Question: I am at a point where I don't know how to solve this issue. I have getting 9 . Of course it's a bunch of error codes that I don't understand. You can have a look at the screenshot to better diagnose the issue at hand.

As you can see in there I am using parse as my backend, (Users, push notifications, messaging protocols...etc). I already have parse/parse.h imported in the AppDelegate.m, AppDelegate.h, ViewController.m and main.m file which sits in the supporting files folder in your project.
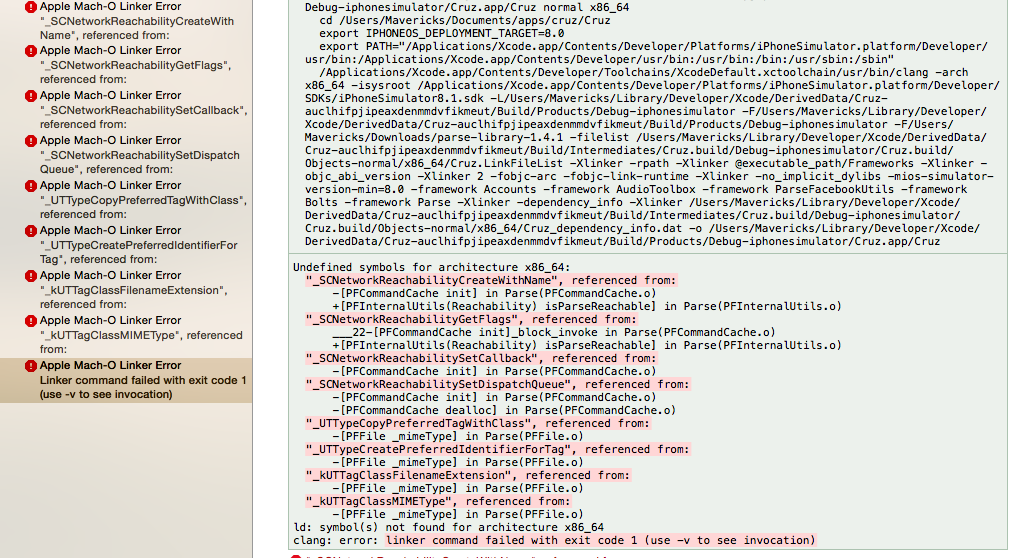
Answer: You need to add the dependencies -- see step 3 of: <URL>
The first few undefined symbols are SCNetworkReachabilityxxx which is part of SystemConfiguration.framework, which is the last library in the list. Parse requires all of them.